Question: i have a webform.page, on a master.page.
1. When I run from VS Development Server, everything looks great... hebrew and stuff :")
2. When I deploy/upload the files to 'Arvixe.com' shared server. the page comes half gibberish.
3. The content of the Master.Page is kept intact.
4. The content of the Web-form is Gibberish, EXCEPT for text that come from my SQL DATABASE as NVARCHAR.
There are slight differences in the Web.config (other constraints).
tried playing with '<globalization>' tag.
all pages contain
'<meta http-equiv="Content-Type" content="text/html; charset=utf-8">'
Screenshot - only the Title of the Repeater is hardcoded in the content page

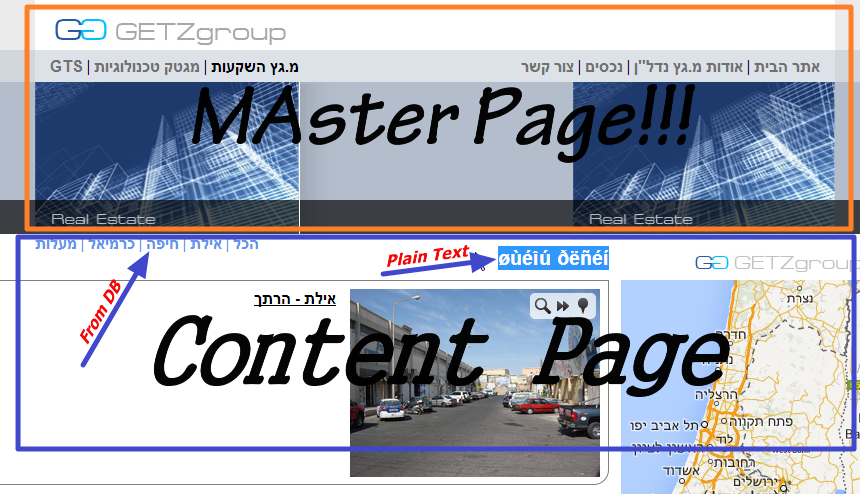
Answer: Just Typical...
spend 2 hours searching for the solution.
another 15 min to phrase the question.
and find the solution 2 min after that.
the Content Pages where ANSI so i converted them to UTF8 and uploaded.
Everything is great now both locally, and on the server.